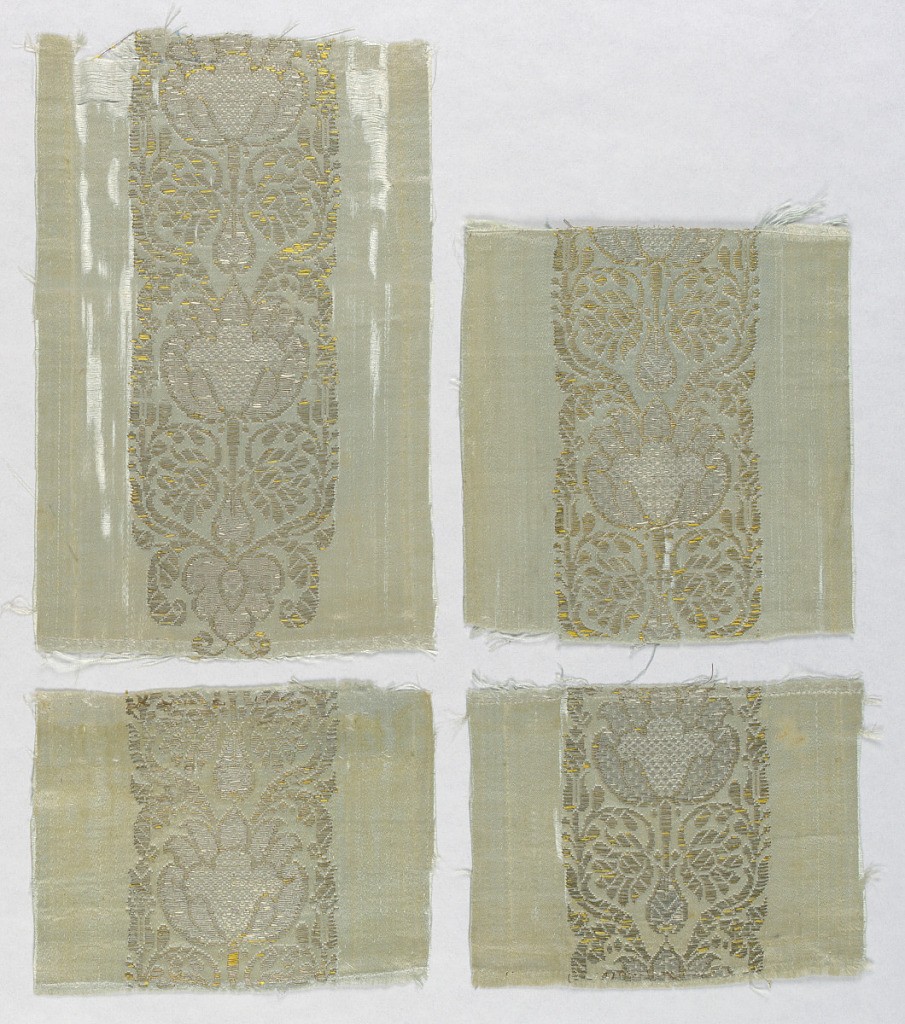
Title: Fragments
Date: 17th century
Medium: silk, metallic Technique: brocaded satin
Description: Stripe or border of metallic design on satin ground.